Field crop: maize
Growth stage: 2
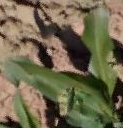
Species: maize